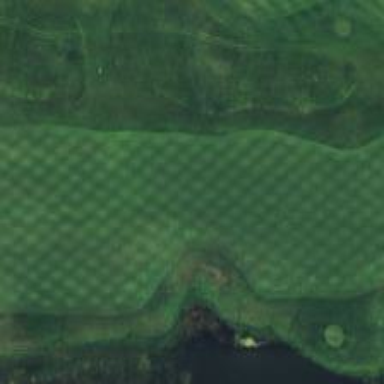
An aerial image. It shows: View of golf hole.